Question: After a user places a new order, their record is saved in a new table against order incremental ID.
Now I want to show this record in invoice and order email in the another box, like in screenshot.

How can I do this?
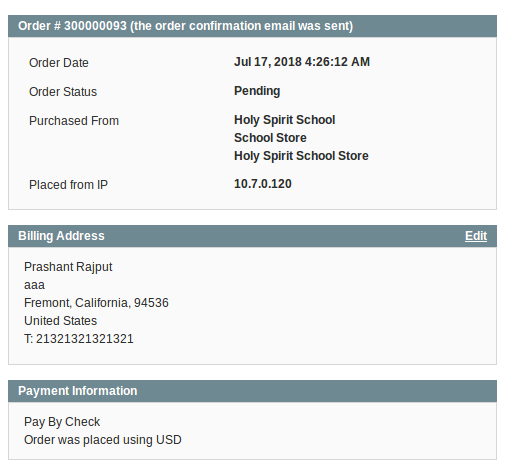
Answer: I Have added below code in
> app/design/adminhtml/default/default/template/sales/order/view/tab/Info.phtml
'''
<?php
$collection = Mage::getModel('parentorderreport/parentorderreport')->getCollection();
$collection->addFieldToFilter('main_table.order_id', array('eq' => $_order->getRealOrderId()));
if(count($collection->getItems()))
{
?>
<div class="clear"></div>
<div class="box-left">
<!--Payment Method-->
<div class="entry-edit">
<div class="entry-edit-head">
<h4 class="icon-head head-payment-method"><?php echo Mage::helper('sales')->__('Parent Child Information') ?></h4>
</div>
<fieldset>
<div>
<strong>Student Name:</strong>
<?=$collection->getFirstItem()->getChildName()?>
</div>
<div>
<strong>Grade:</strong>
<?=$collection->getFirstItem()->getGrade()?>
</div>
<div>
<strong>Classroom:</strong>
<?=$collection->getFirstItem()->getClassroom()?>
</div>
<?php
// print_r($collection->getItems());
?>
</fieldset>
</div>
</div>
<div class="clear"></div>
<?php
}
?> </div>
<div class="clear"></div>
<?php
}
?>
'''
<URL>